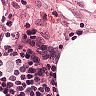
Metastatic tissue present: no